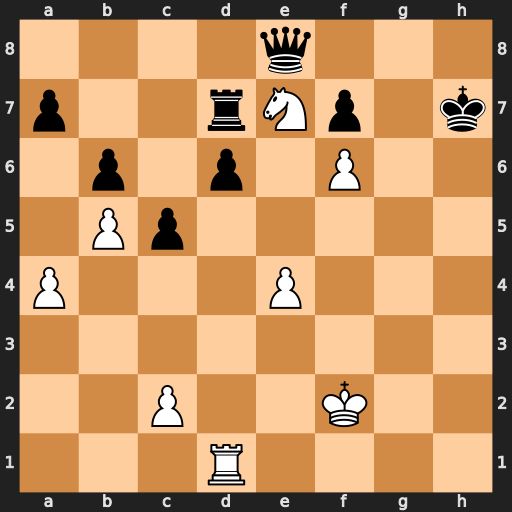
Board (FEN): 4q3/p2rNp1k/1p1p1P2/1Pp5/P3P3/8/2P2K2/3R4
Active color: w
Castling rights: -
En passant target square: -
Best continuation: Rh1#